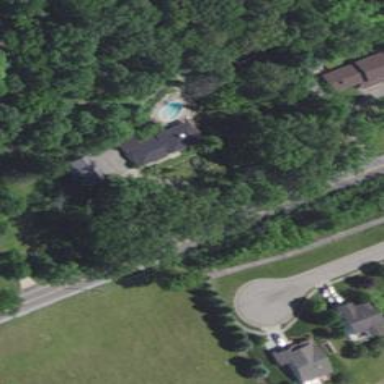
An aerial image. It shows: Driveway leading to service road.